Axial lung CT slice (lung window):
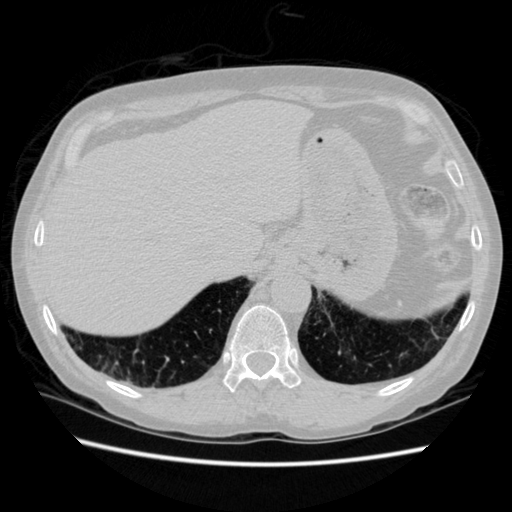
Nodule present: no